Question:
I'm confused because the logo should be hidden if width is less than 748px. However all sizes below 960px width the logo.
What am I missing here?
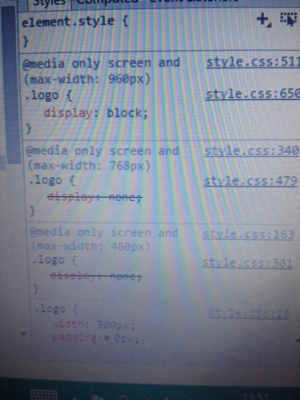
Answer: (In the screenshot of the screen) I see that the 'max-width: 768px' media query is declared 'max-width: 960px' which is incorrect. Media queries that only use 'max-width' should be sorted descending. Let us assume that you declare media queries in this order:
1. (max-width: 768px)
2. (max-width: 960px)
If your screen is 400px wide then both media queries will match the condition. In this case the media query block declared later wins.
Solution:
Sort your max-width rules descending (larger widths first).
Or use mutually exclusive media query blocks such as this:
- '(min-width: 961px)'- '(min-width: 769px) and (max-width: 960px)'- '(max-width: 768px)'
In this case order does not matter.